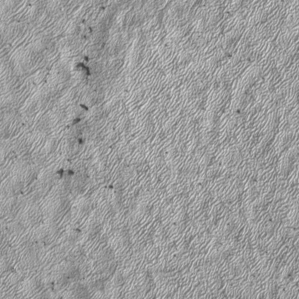
Label: frost